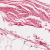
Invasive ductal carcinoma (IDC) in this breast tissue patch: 0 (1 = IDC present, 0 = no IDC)